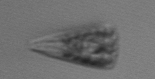
Label: Licmophora